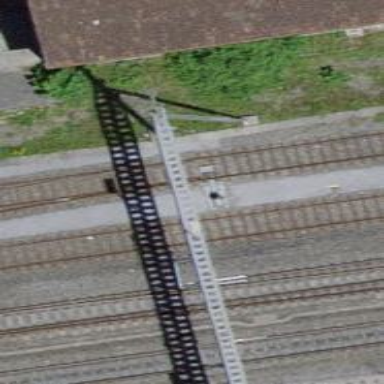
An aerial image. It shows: Railway yard with one track in service.